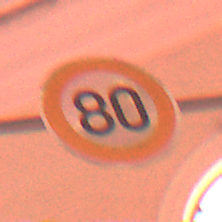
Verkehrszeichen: Geschwindigkeit80
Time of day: Night
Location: Outdoor (Urban)
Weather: Overcast
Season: Winter
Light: Artificial